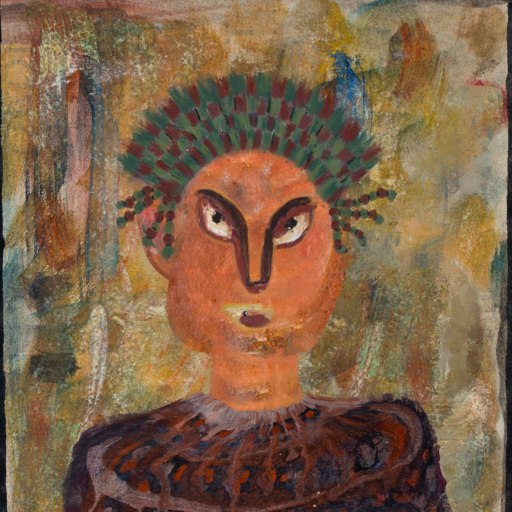
Background: Pipe, Head And Neck Front: Boggyland, Face Front: After_Raid, Bust: Hypocrite, Hair Front: Blank, Head Accessory: After_Raid_Crown, Second Necklace: Blank, Necklace: Blank, Baby: Blank